Interaction volume radius: 10 \u00c5
Interaction volume height: 25 \u00c5
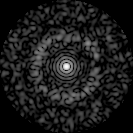
Disorder parameter: 0.8413